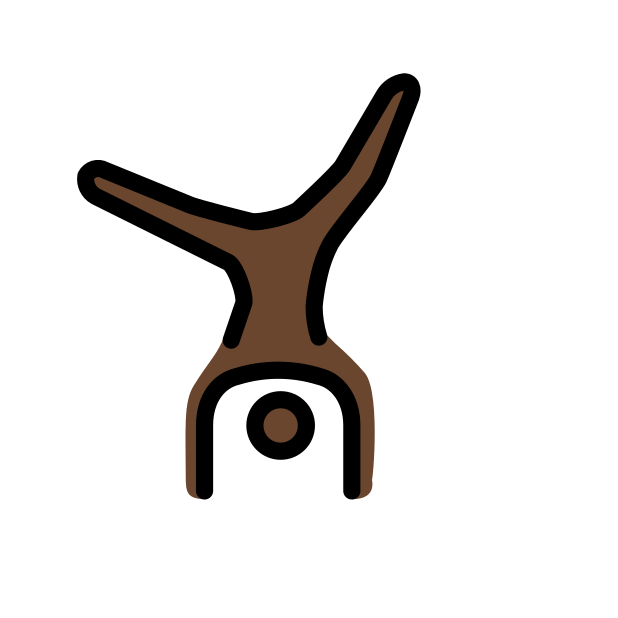
man cartwheeling: dark skin tone